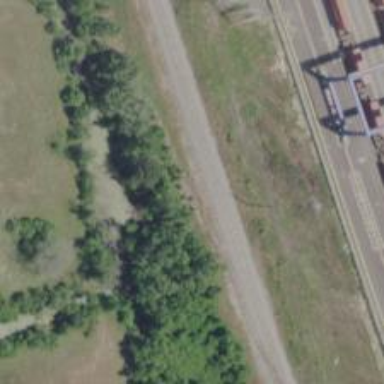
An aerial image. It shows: Abandoned spur railway.